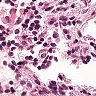
Metastatic tissue present: no